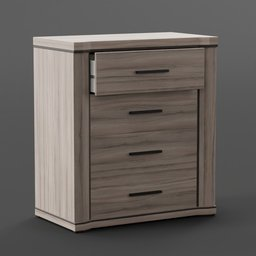
Label: furniture